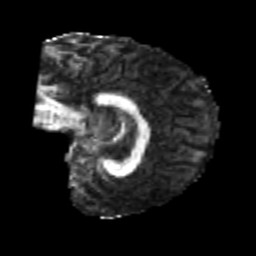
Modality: FA
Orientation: sagittal
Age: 25
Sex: female
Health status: healthy
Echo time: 0.074 s